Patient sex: M
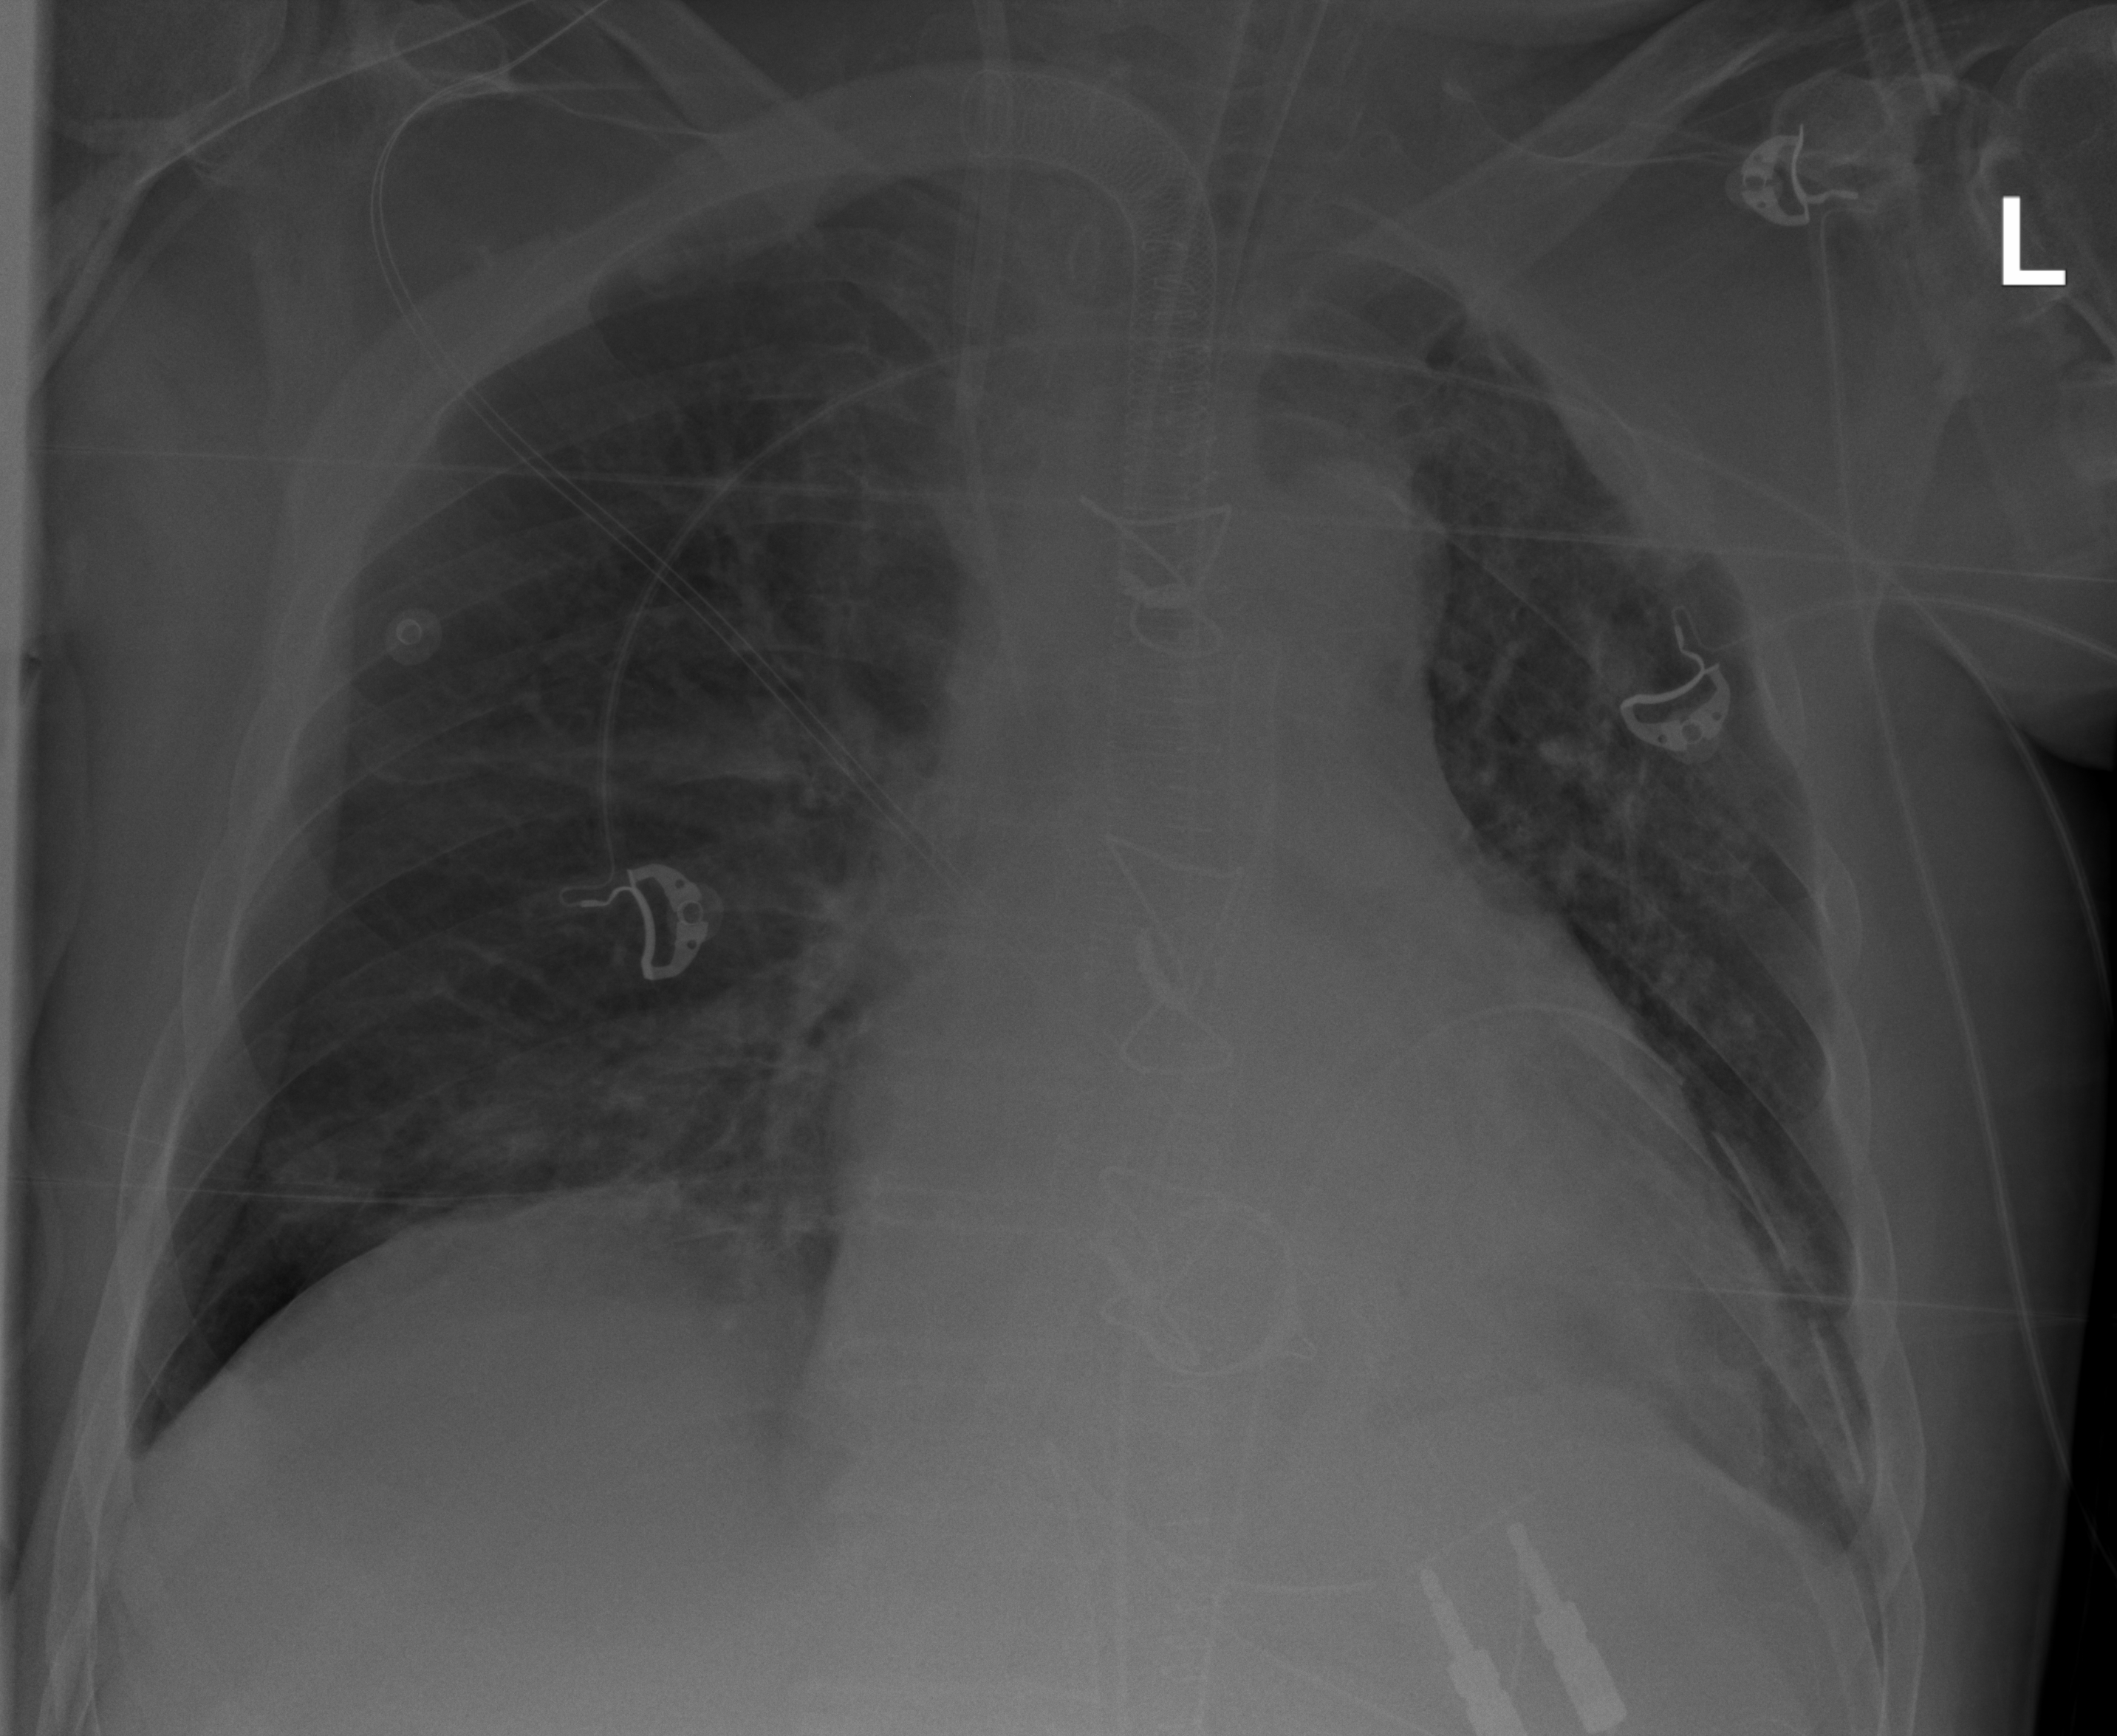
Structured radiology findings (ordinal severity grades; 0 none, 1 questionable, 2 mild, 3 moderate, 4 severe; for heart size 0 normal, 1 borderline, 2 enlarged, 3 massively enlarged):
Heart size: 2
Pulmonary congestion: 2
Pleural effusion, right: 0
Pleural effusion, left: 0
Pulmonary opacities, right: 2
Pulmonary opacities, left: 2
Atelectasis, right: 0
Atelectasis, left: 2